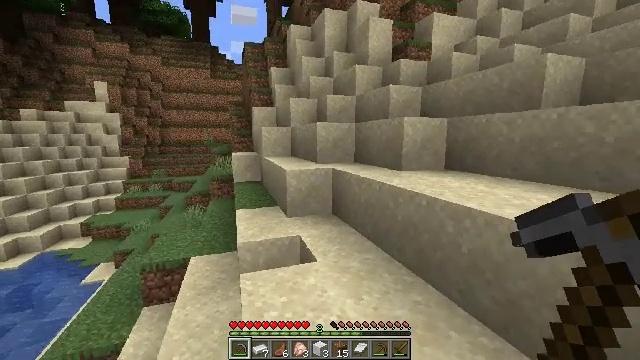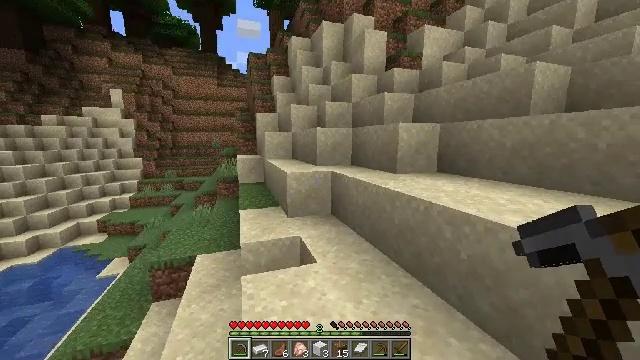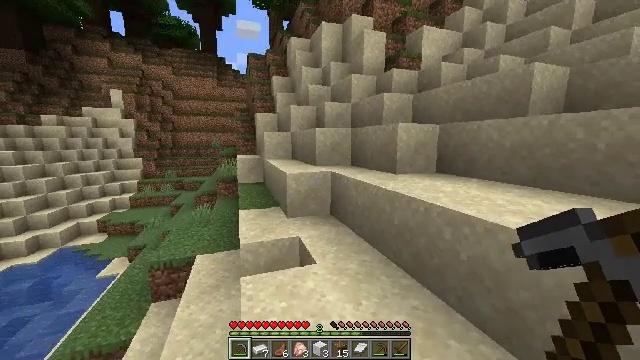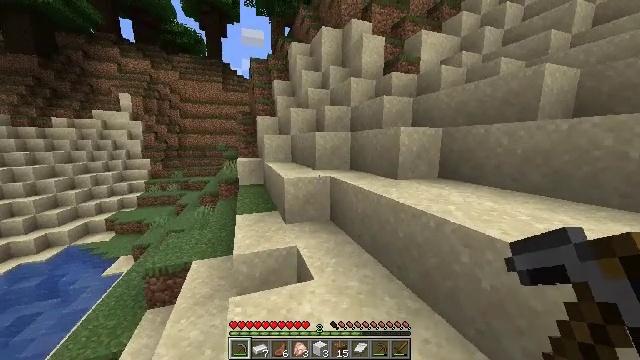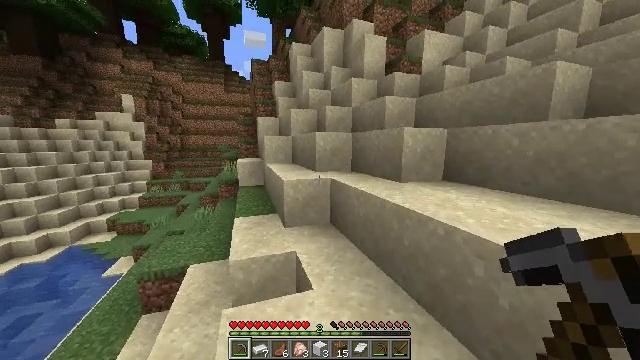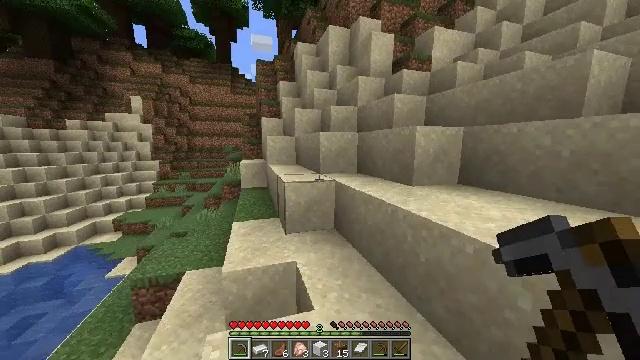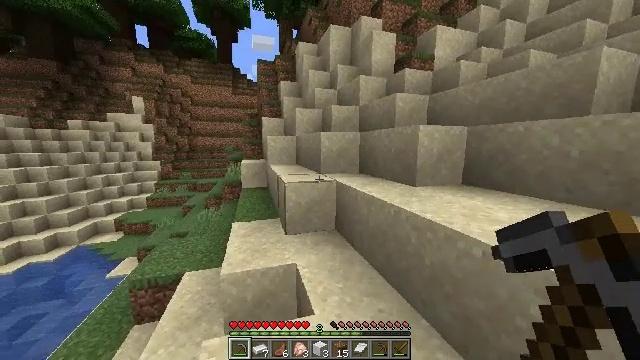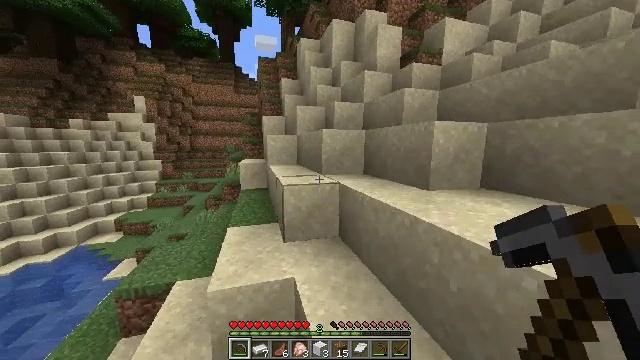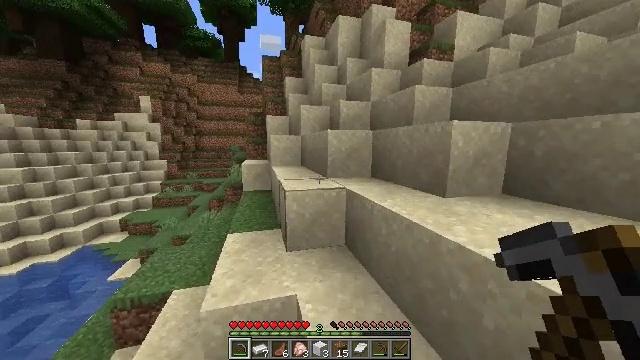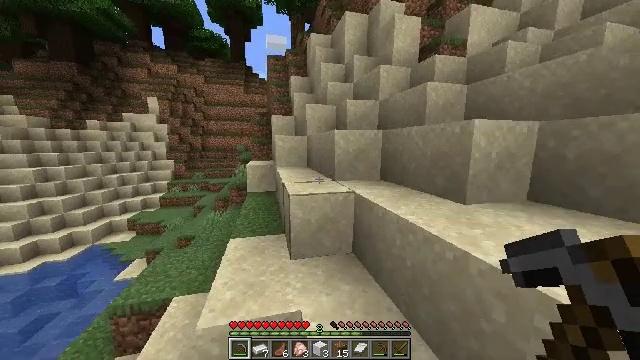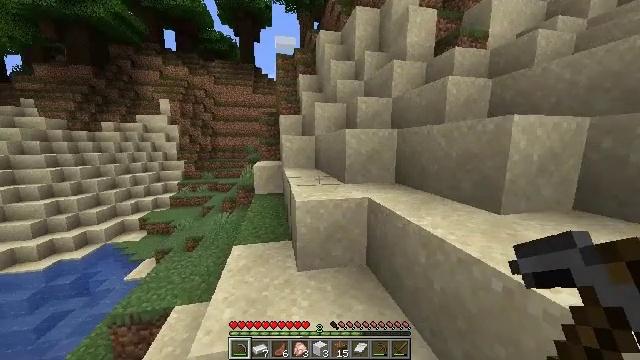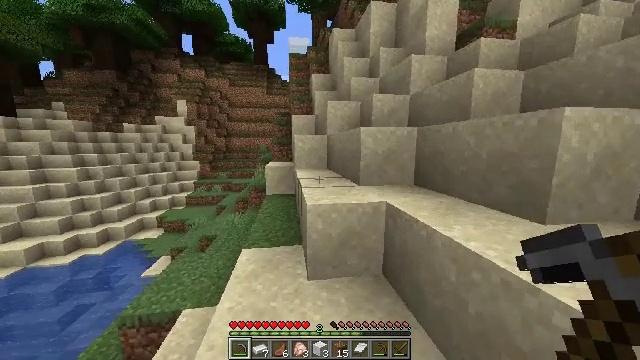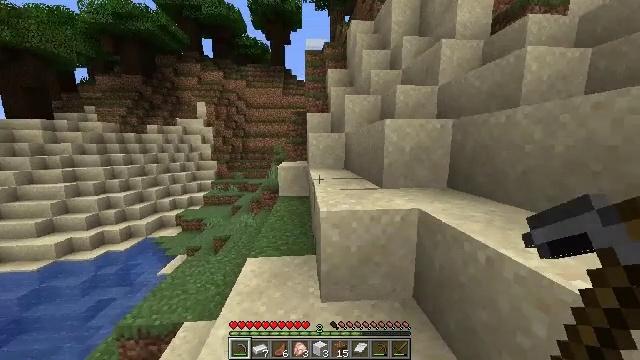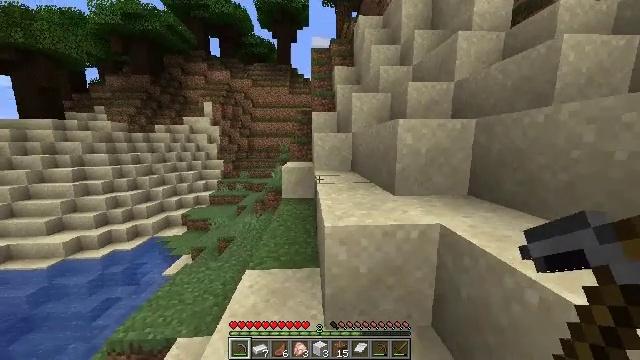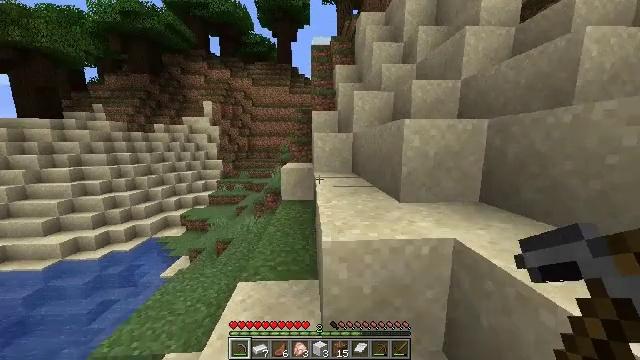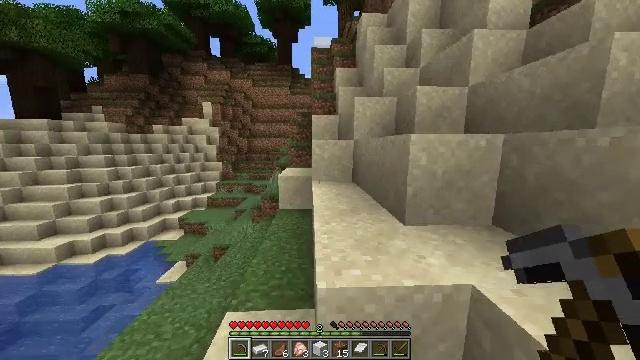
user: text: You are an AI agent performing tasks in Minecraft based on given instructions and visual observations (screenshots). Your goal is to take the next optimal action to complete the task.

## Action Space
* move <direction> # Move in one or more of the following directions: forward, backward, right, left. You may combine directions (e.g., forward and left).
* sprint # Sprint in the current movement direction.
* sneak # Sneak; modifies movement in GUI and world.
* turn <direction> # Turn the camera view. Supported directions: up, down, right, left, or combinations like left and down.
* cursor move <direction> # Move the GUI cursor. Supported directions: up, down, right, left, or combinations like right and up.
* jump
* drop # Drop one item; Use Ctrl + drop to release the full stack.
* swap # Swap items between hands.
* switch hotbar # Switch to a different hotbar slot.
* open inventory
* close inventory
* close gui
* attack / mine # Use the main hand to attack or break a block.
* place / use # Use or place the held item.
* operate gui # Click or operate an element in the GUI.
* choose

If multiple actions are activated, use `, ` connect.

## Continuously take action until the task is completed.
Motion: motion action
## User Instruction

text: Break the chest to retrieve items inside.
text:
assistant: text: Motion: move forward
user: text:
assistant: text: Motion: move forward
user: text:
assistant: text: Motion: move forward
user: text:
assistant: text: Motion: move forward
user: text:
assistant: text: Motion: move forward, turn left
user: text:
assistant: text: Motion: move forward
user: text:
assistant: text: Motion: move forward
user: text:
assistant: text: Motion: move forward, turn left
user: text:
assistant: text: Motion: move forward, turn left
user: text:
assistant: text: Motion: move forward, turn left
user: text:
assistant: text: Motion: move forward, turn left
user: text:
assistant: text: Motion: move forward, turn left
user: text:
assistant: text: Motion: move forward, turn left
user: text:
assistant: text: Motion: move forward
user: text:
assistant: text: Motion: move forward, jump
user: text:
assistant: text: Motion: move forward, jump
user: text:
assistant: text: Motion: move forward, jump
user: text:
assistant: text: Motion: move forward, jump
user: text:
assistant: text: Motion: move forward
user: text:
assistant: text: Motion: move forward
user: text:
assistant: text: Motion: move forward
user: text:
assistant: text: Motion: move forward
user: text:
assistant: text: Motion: move forward
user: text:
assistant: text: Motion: move forward
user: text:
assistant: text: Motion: move forward
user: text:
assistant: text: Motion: move forward
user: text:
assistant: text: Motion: move forward, jump
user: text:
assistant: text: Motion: move forward, jump
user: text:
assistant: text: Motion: move forward, jump
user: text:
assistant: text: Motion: move forward, jump